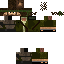
A male human skin with medium skin, wearing brown long hair dressed in a blue suit and black pants, featuring a closed mouth.